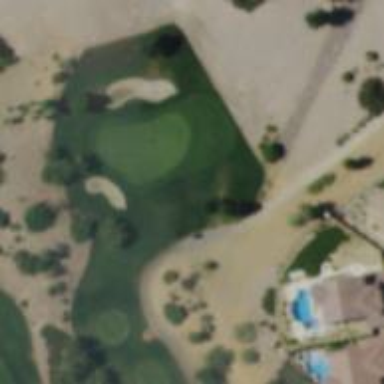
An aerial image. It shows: Golf hole.